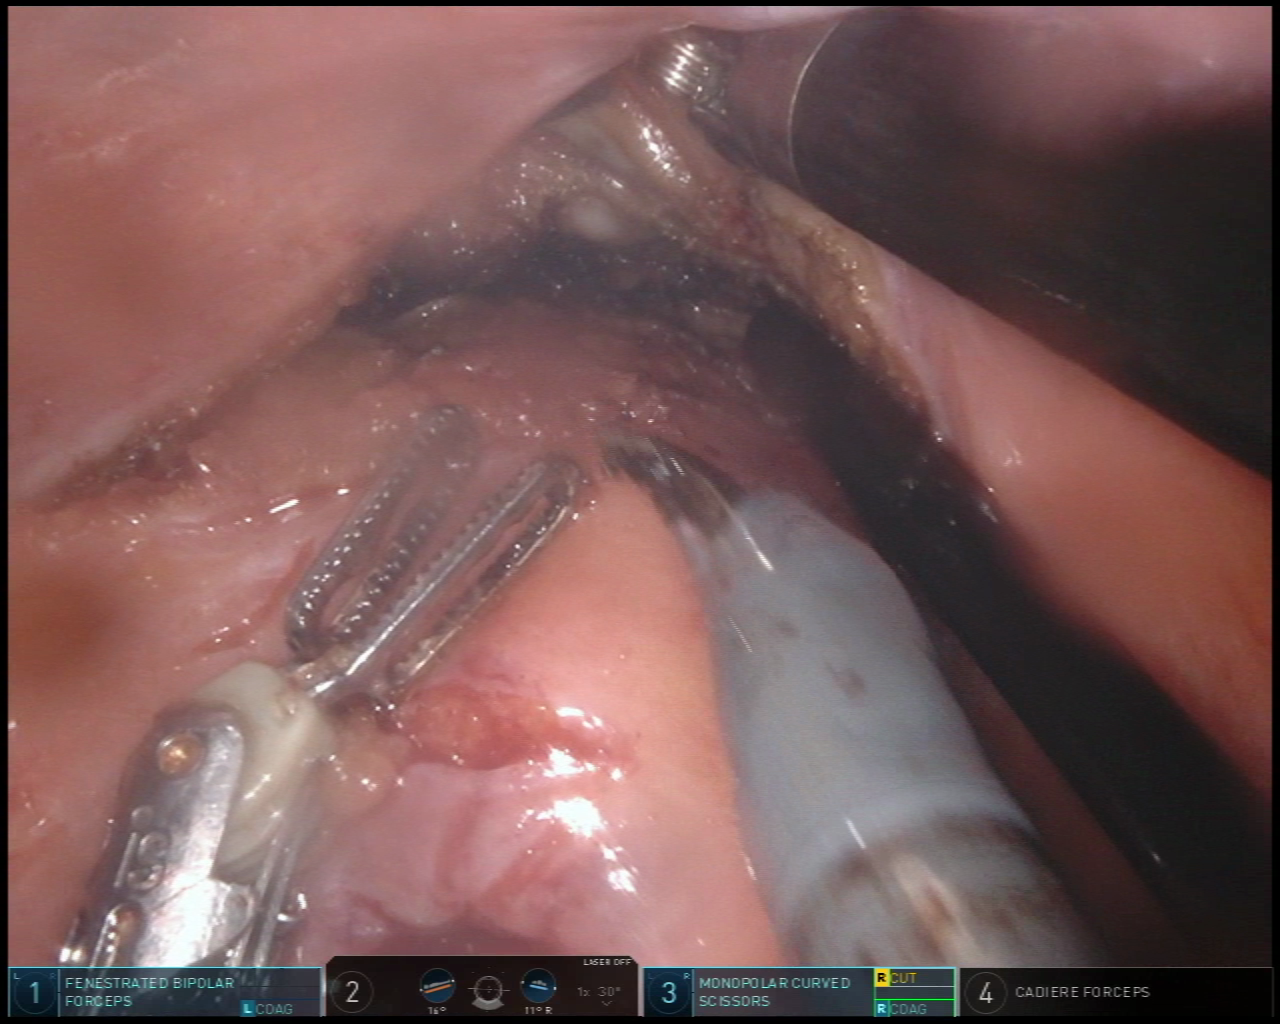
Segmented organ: vesicular_glands
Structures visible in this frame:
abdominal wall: no
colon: no
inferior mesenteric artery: no
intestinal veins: no
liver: no
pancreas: no
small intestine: no
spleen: no
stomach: no
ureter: no
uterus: no
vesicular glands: yes